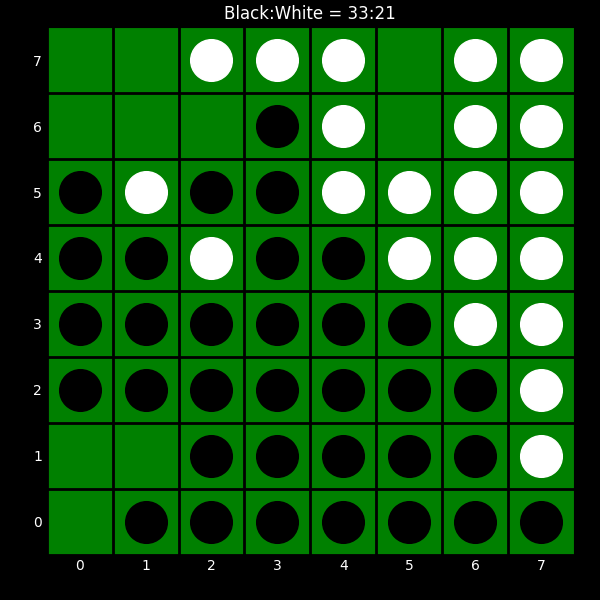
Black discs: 33
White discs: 21